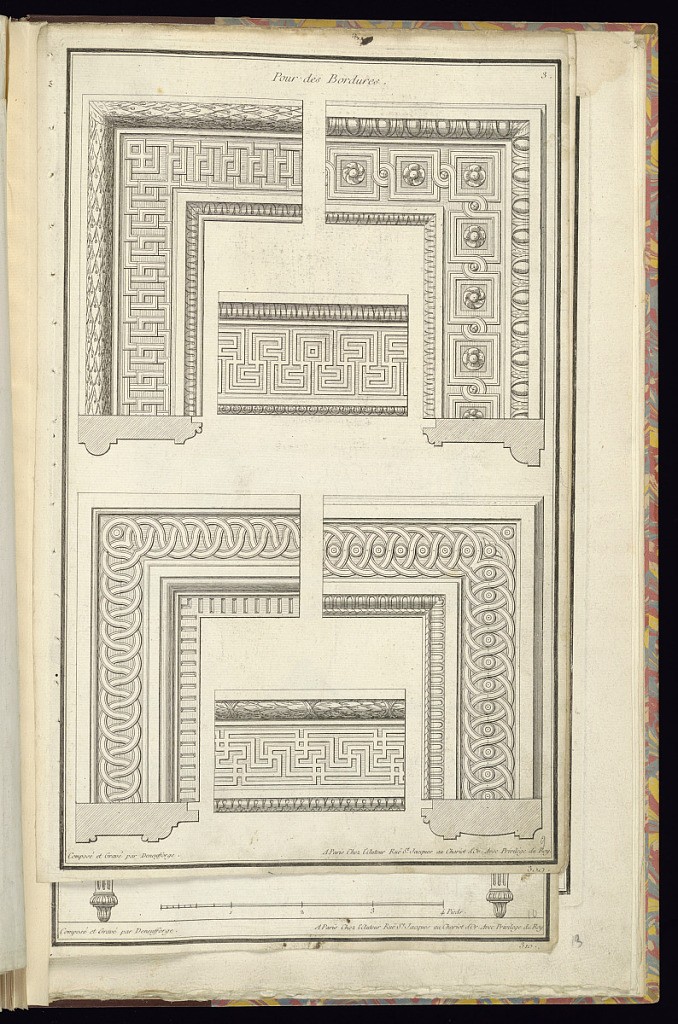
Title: Pour des Bordures
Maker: Jean-François de Neufforge, Flemish, 1714 – 1791
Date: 1763
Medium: Etching and engraving on laid paper
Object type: Print
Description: Six rectangular and corner ornament designs featuring repeating patterns and moldings for frames and borders with neoclassical motifs including geometric, interlacing, and meander motifs, rosettes, strapwork, lamb's tongue, laurel leaves, c-scrolls, egg and leaf, gadrooning, fluting, and leaf and ribbon ornament. A plan view is included below each corner design, with a scale along the bottom. The plate is titled, numbered, and signed.